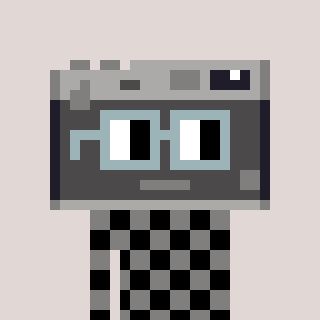
a pixel art character with square dark gray glasses, a camera-shaped head and a bluegrey-colored body on a warm background